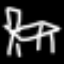
Label: chair